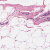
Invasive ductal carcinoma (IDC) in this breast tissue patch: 0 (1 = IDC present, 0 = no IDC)